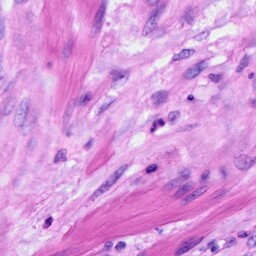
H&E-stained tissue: Ovarian